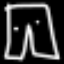
Label: pants